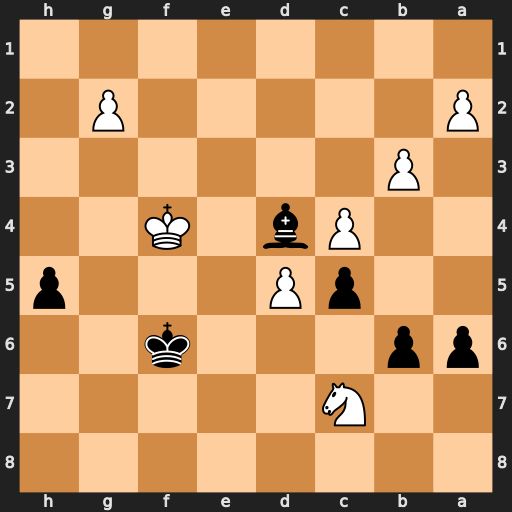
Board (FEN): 8/2N5/pp3k2/2pP3p/2Pb1K2/1P6/P5P1/8
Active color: b
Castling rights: -
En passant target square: -
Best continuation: Be5+ Ke4 Bxc7